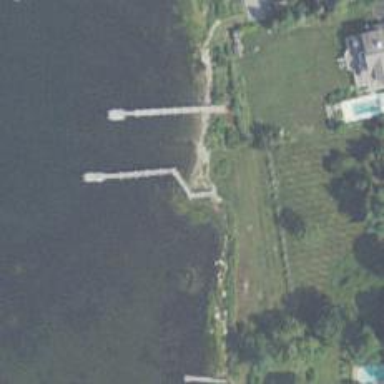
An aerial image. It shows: Man-made pier.